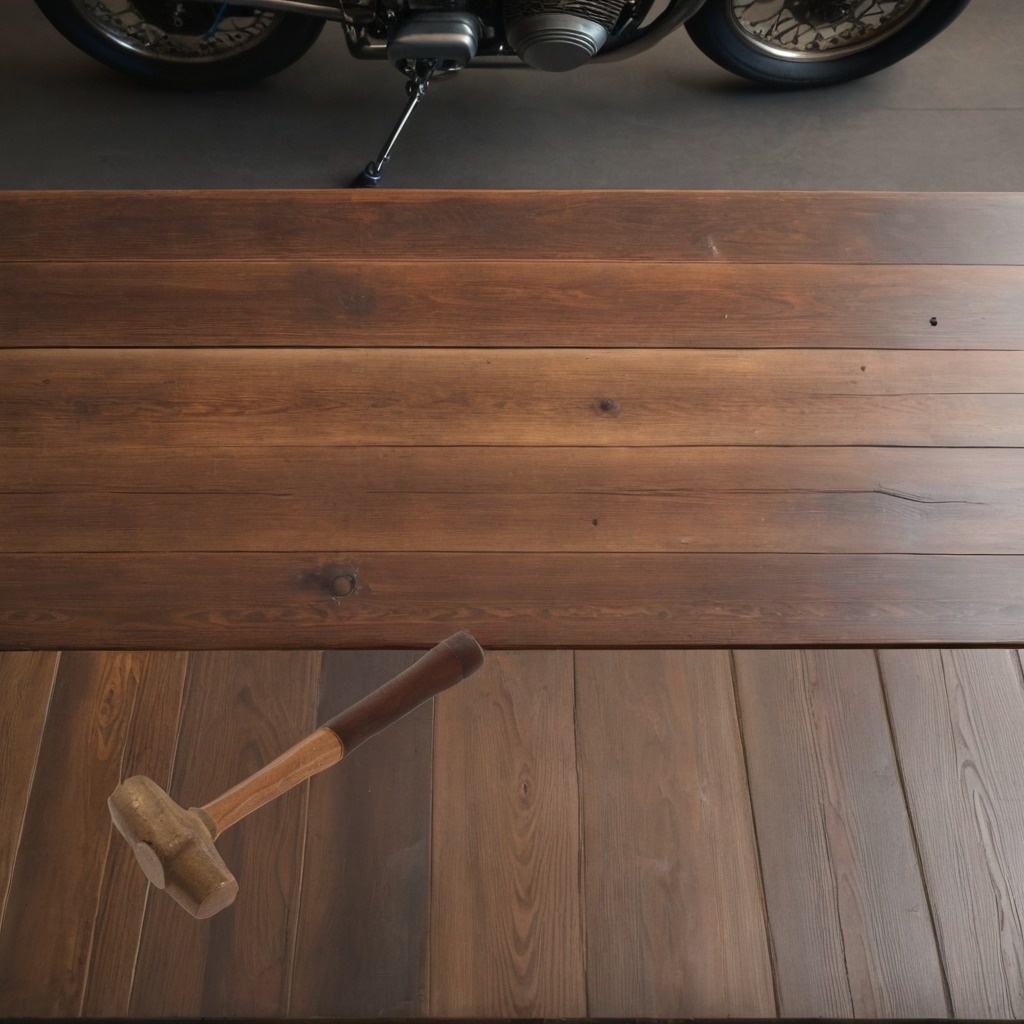
A hammer is lying on the wooden table in a vintage motorcycle garage.